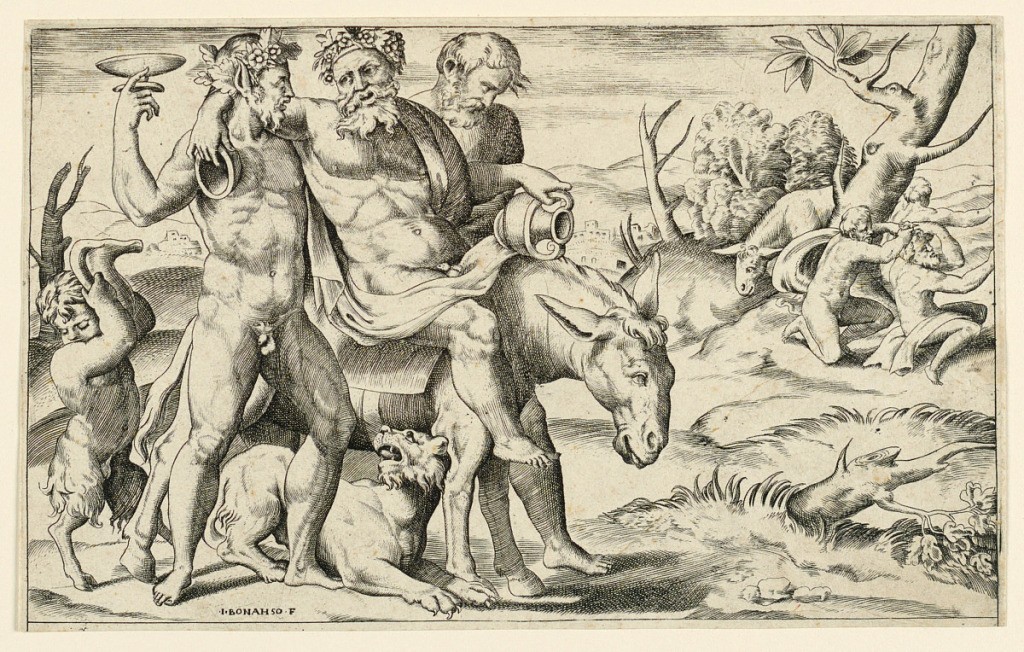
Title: Silenus Riding on an Ass
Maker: Giulio Bonasone, Italian, 1500 /10 - 1574
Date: ca. 1550
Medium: Engraving on paper
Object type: Print
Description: In foreground, Silenus riding on a donkey from left to right. He is supported on both sides by a faun and followed by a little faun. In mid-distance, right, three figures under a tree. In background, houses and mountains. Inscribed, lower left: "J. Bonahso F."